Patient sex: F
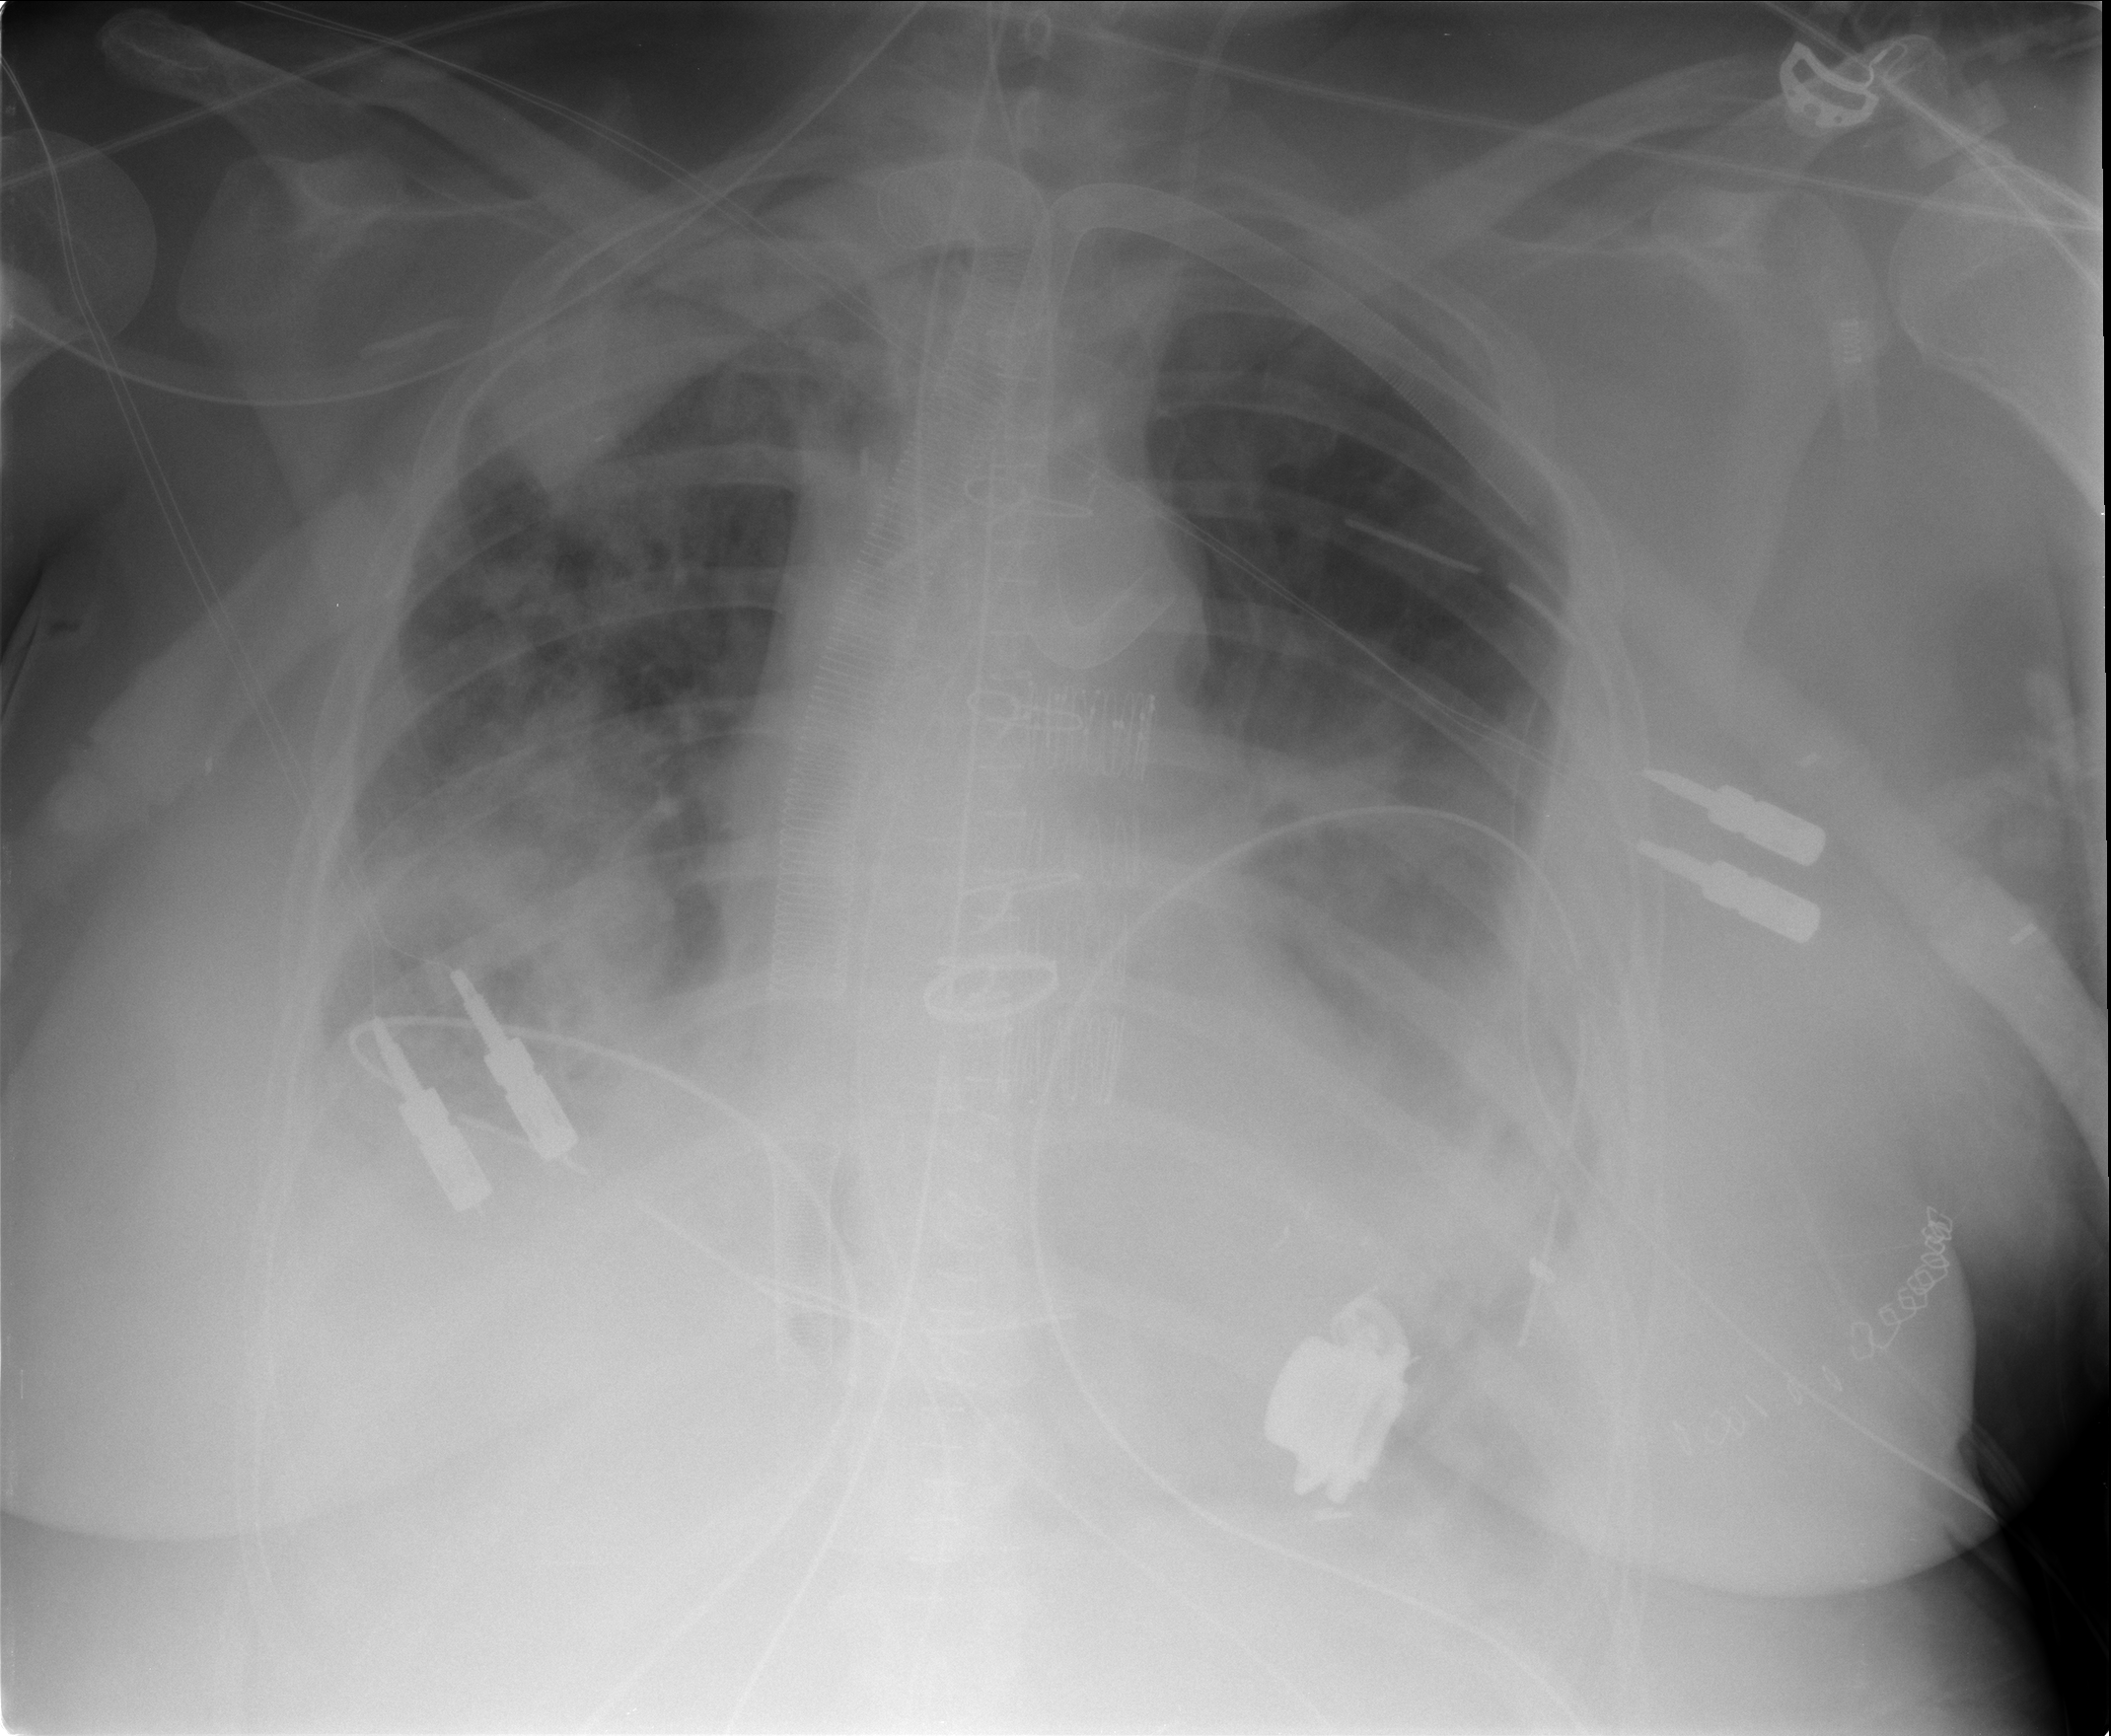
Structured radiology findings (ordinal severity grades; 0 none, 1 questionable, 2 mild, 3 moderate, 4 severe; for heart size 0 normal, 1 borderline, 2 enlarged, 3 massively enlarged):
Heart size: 1
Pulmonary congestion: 2
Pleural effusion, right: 3
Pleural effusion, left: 2
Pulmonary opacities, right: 3
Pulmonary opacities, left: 0
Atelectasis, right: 3
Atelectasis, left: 2